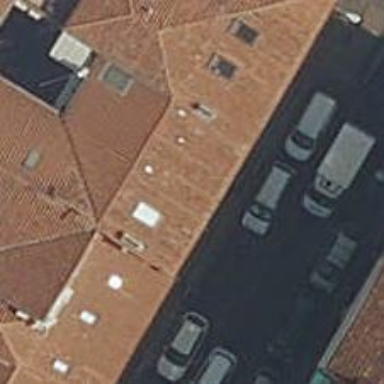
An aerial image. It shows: Beauty shop.